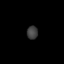
Tissue: lung
Cell type: Fibroblasts
Senescence score: 0.6868
Nuclear area (px): 143
Mean DAPI intensity: 62.357